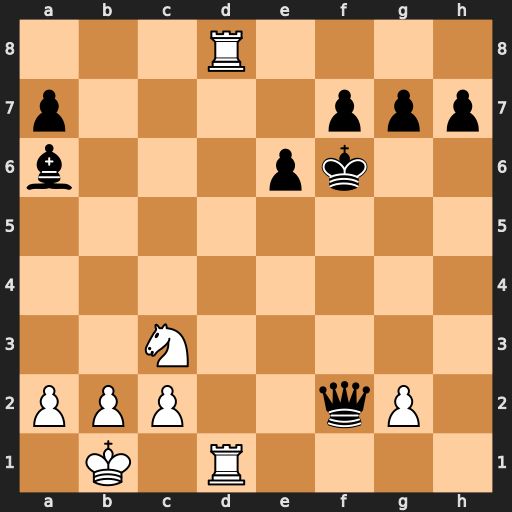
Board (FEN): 3R4/p4ppp/b3pk2/8/8/2N5/PPP2qP1/1K1R4
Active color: w
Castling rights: -
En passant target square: -
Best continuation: Ne4+ Kg6 Nxf2